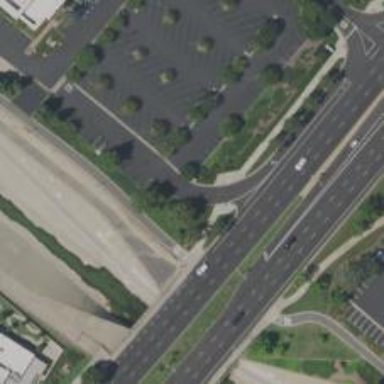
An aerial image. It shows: Asphalt road with primary link designation.